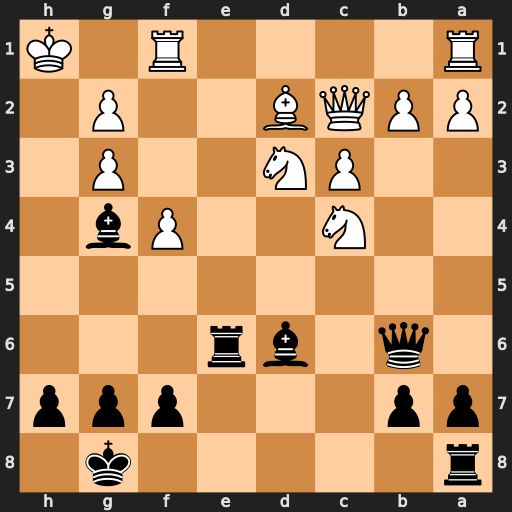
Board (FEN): r5k1/pp3ppp/1q1br3/8/2N2Pb1/2PN2P1/PPQB2P1/R4R1K
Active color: b
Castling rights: -
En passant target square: -
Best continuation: Rh6#